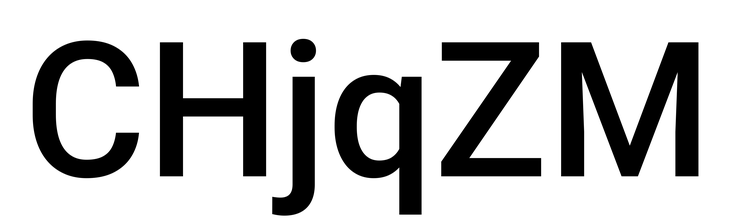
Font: Roboto_Medium